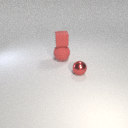
large red rubber sphere behind small red metal sphere